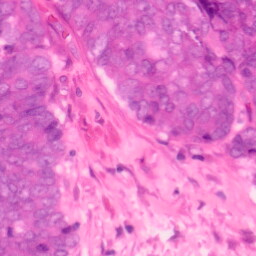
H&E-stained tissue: Colon